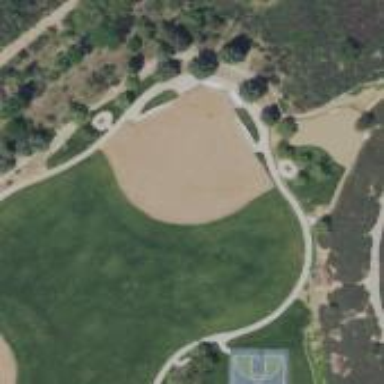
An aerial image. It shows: Softball pitch for leisure sports.